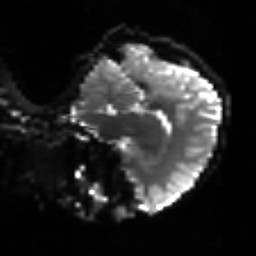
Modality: sbref
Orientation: sagittal
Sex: female
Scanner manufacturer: siemens
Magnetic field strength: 3 T
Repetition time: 5 s
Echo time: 0.071 s